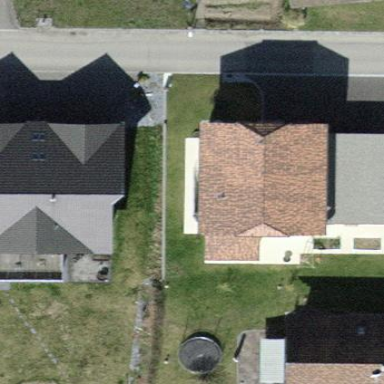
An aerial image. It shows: Detached building with half-hipped roof shape.